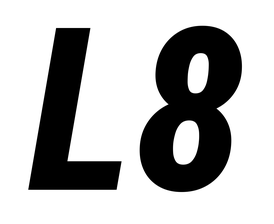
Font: Roboto-Italic_Condensed_ExtraBold_Italic